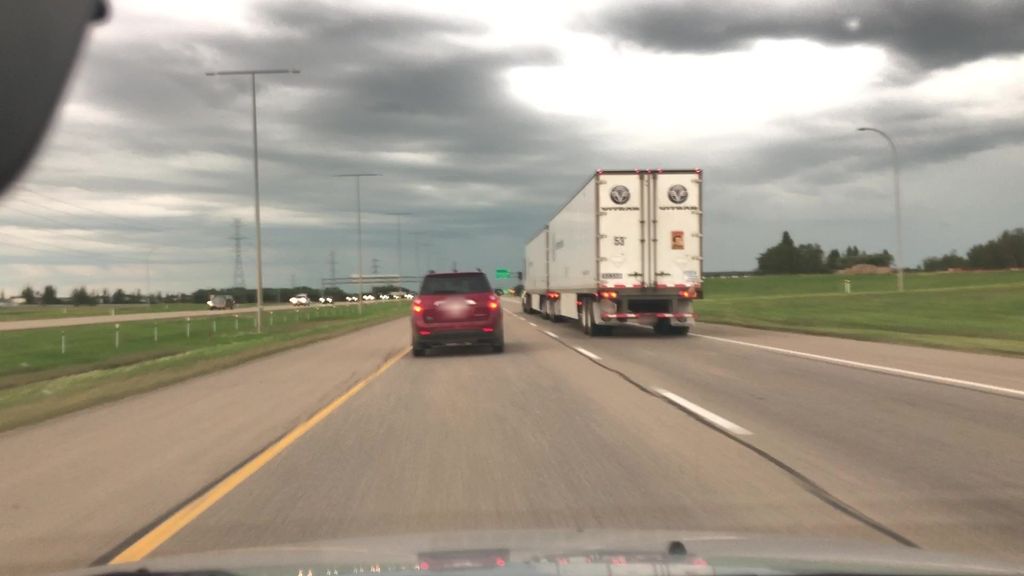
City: edmonton